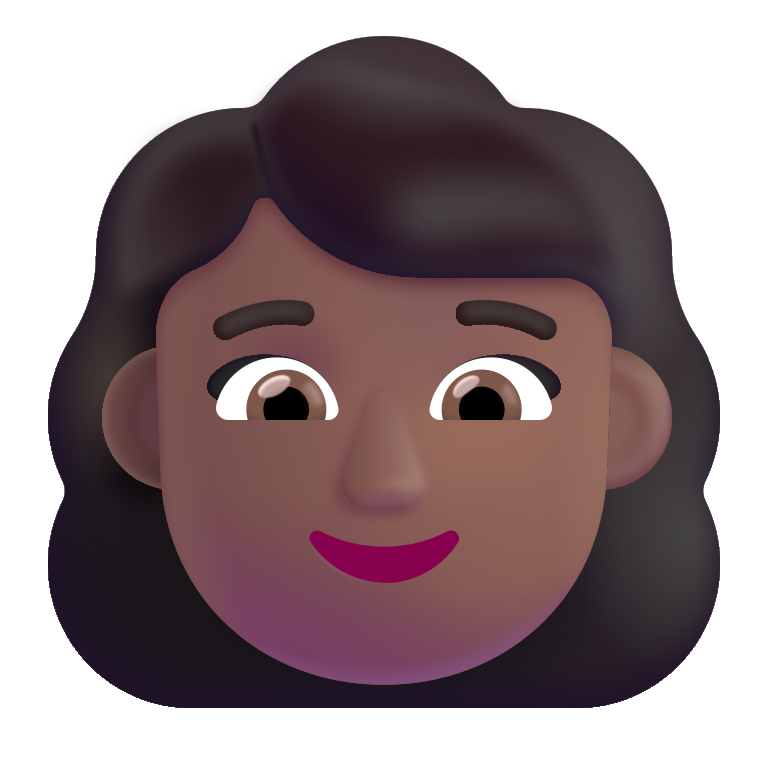
woman color  dark